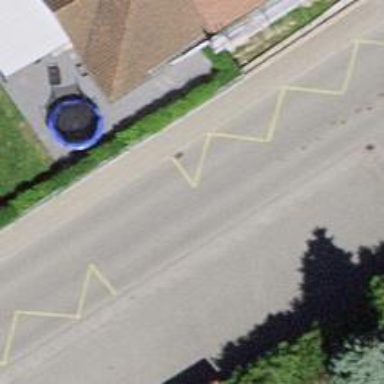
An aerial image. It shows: Public transport stop position.